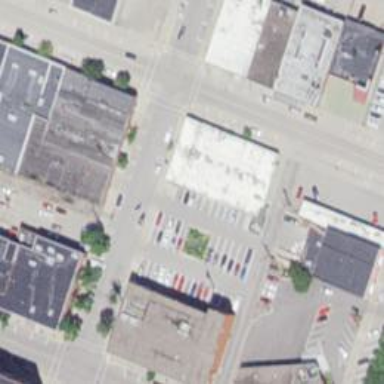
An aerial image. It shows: Parking space is available.